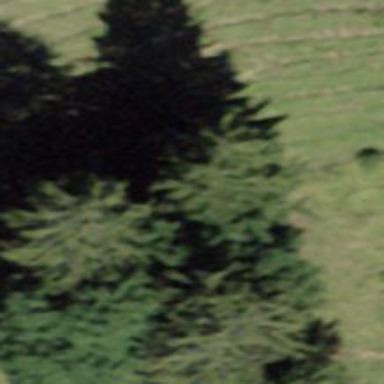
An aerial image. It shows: Row of broadleaved trees.